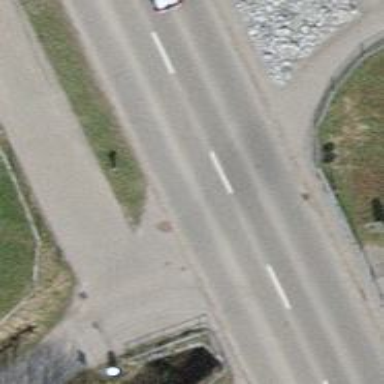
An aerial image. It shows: Asphalt track with grade1 surface.